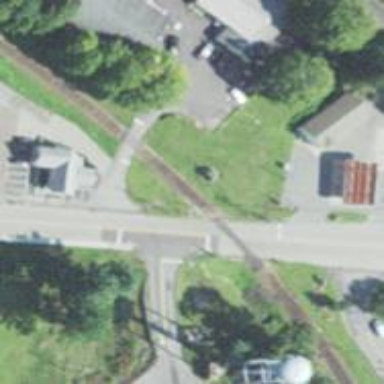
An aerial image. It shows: Level crossing with lights on the railway.